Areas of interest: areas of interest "Scenic Spot"
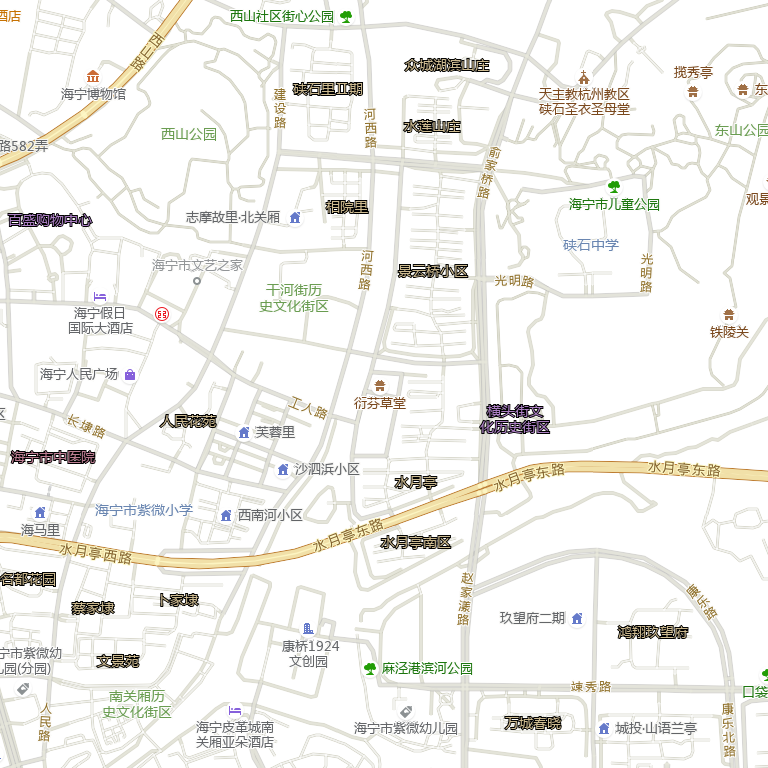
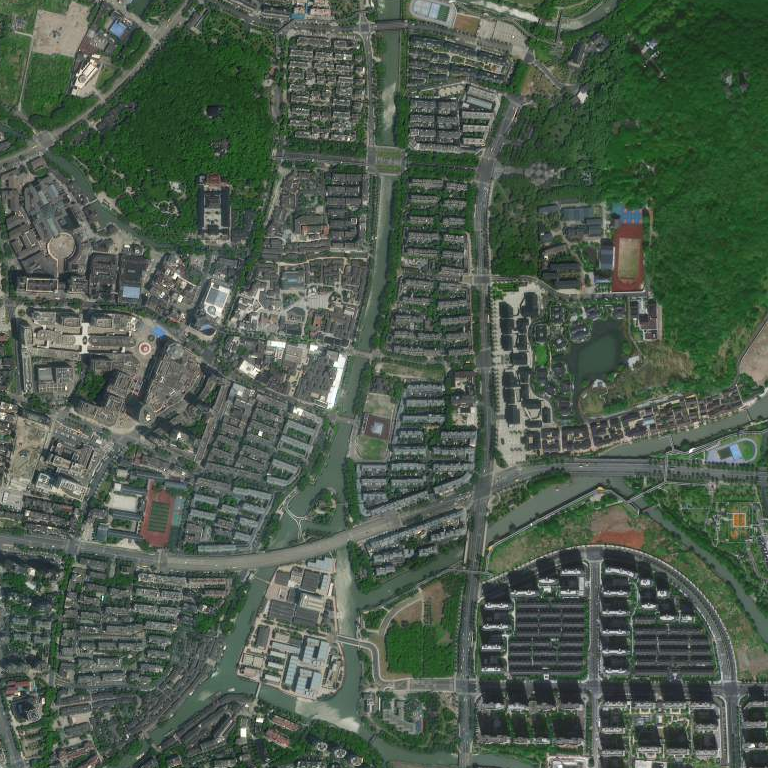